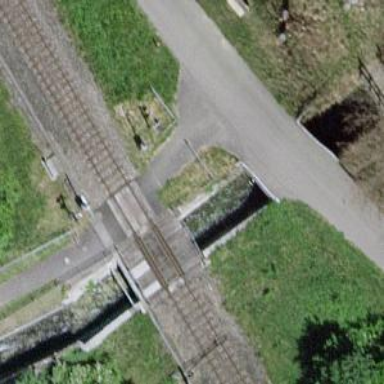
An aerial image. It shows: Railway level crossing.